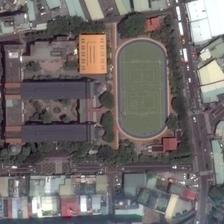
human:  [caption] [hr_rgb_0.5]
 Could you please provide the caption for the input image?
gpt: a playground is surrounded by many buildings .

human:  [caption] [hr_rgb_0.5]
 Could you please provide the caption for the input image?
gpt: the buildings in this block are rich in colours while the block owns a fully equiped exercise yard .

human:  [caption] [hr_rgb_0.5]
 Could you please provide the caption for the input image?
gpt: many building and some green plants are around a playground .

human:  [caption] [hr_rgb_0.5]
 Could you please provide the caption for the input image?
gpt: a large football field and nearby a highway with many cars .

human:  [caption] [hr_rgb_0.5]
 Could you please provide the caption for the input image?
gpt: a playground is surrounded by many trees and houses .